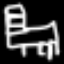
Label: chair